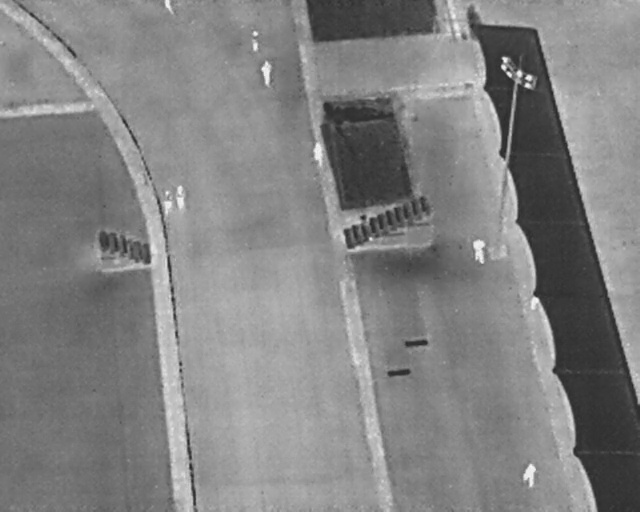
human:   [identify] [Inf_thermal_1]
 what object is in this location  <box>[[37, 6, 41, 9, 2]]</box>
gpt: <ref>1 medium person at the top</ref>

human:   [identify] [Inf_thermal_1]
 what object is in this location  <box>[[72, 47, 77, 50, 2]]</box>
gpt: <ref>1 large person at the right</ref>